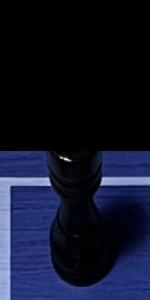
Label: Rook_Black